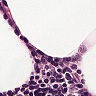
Metastatic tissue present: no